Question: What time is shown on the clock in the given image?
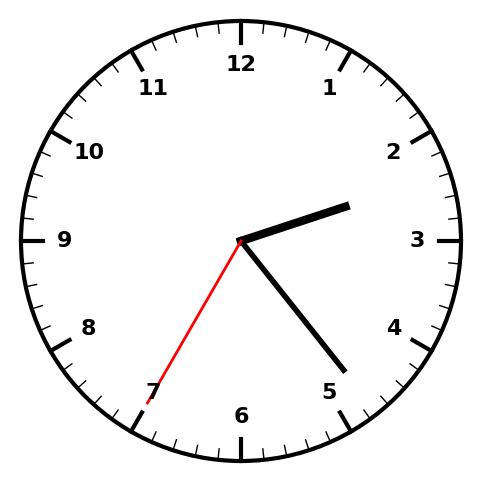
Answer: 02:23:35